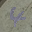
Label: 4